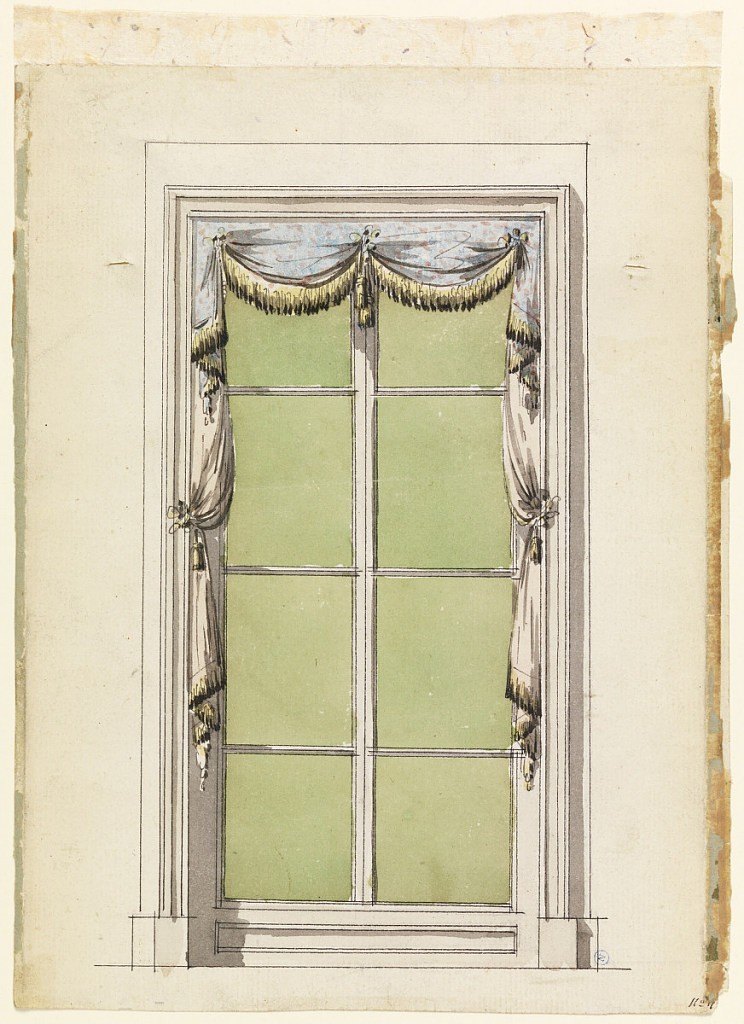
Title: Design for a Window Hanging
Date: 1775–1800
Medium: Pen and black ink, brush and watercolor, graphite on off-white laid paper
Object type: Drawing
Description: Simply delineated window case and frame for tall casement windows.  Window treatment consists of blue fabric dotted with pink spots, gathered in center and corners to create short festoon and pleats on either side.  This valence lays over a pale pink curtain, also gathered just above the center of the window frame on either side, yielding a soft drape and pleats.  Both curtains and valence are ornamented with yellow fringe having darked eneds.  Tiebacks match fringe.